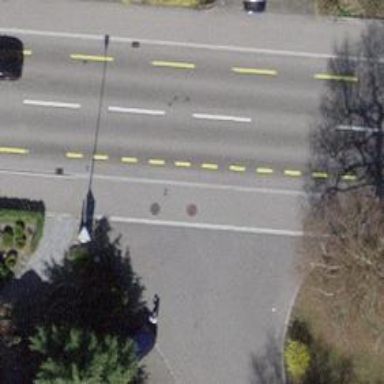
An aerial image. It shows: Primary highway with asphalt surface and designated cycle lane.